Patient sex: M
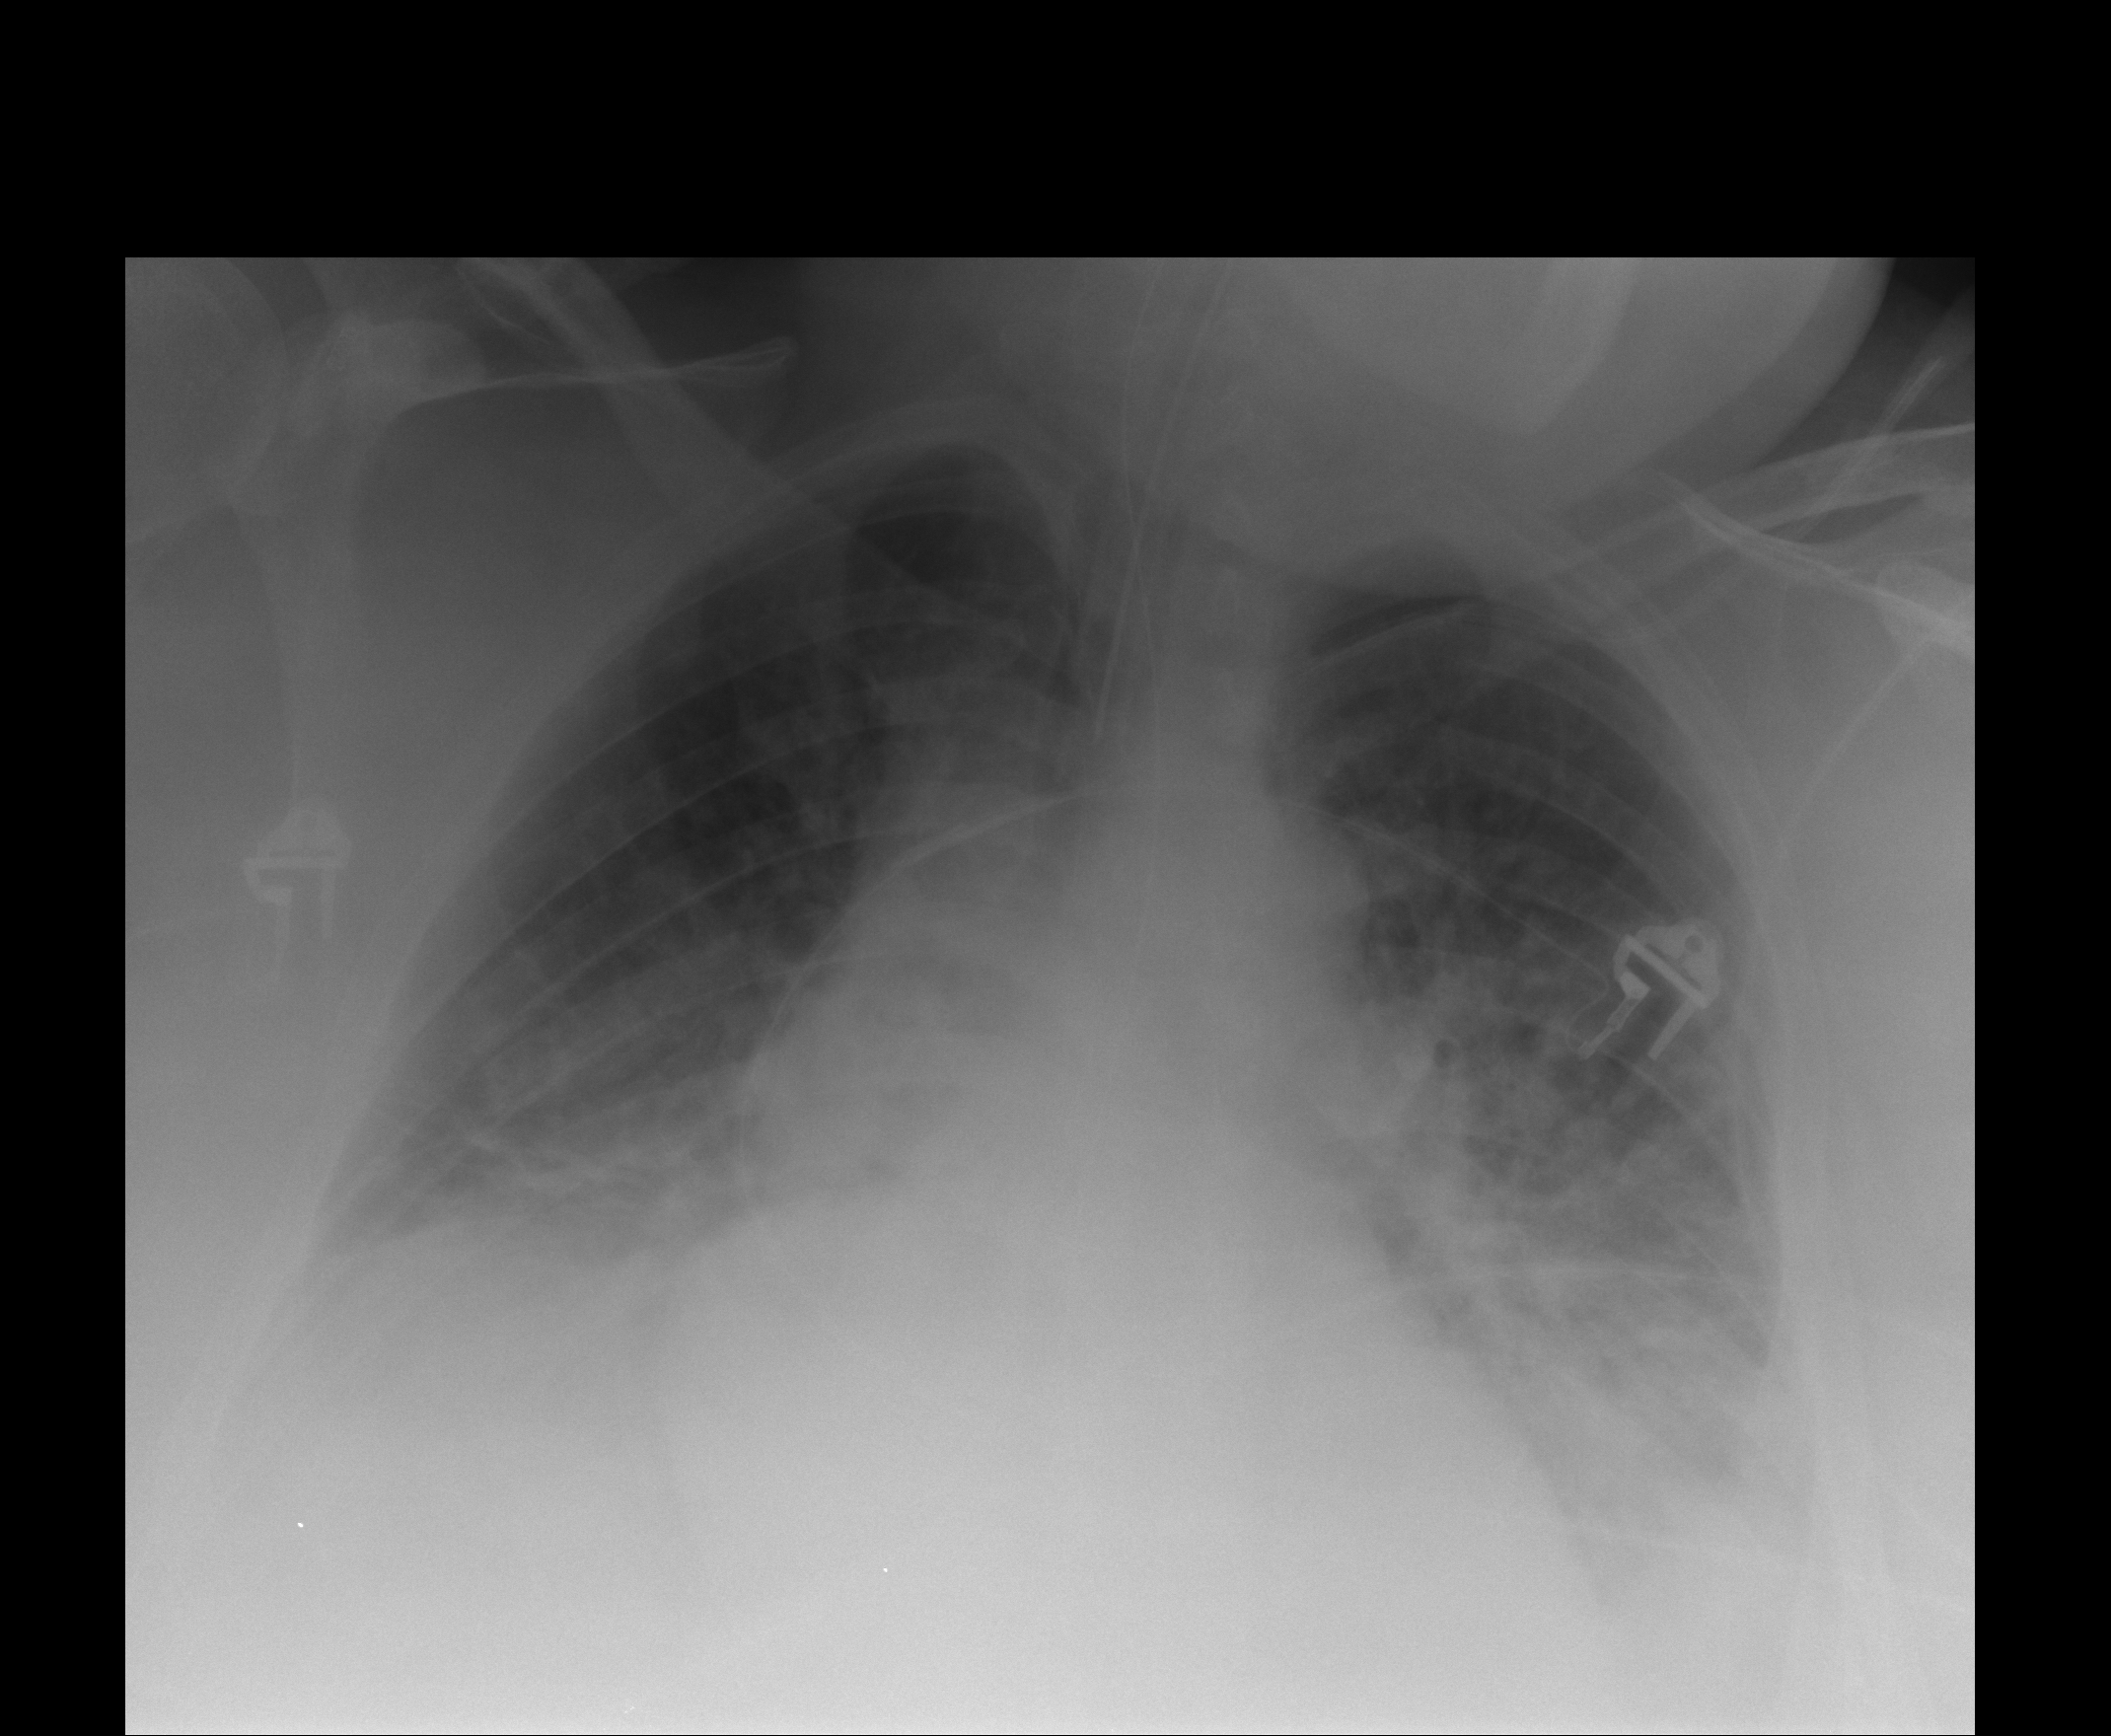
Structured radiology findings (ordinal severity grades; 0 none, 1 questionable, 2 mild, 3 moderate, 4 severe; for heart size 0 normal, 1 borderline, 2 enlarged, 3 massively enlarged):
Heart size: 2
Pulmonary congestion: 3
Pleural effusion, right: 2
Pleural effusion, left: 2
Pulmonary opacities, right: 3
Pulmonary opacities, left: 3
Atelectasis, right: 2
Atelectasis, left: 3